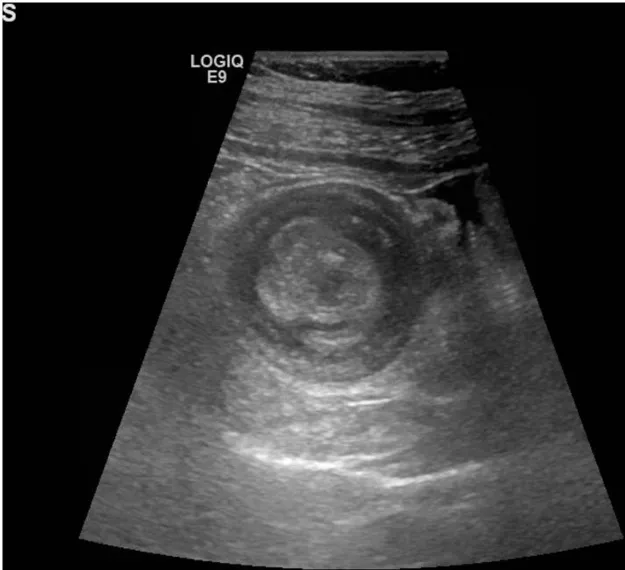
Abdominal ultrasound, transverse view, revealed doughnut or bull s' sign, a pattern of intussusception. The patient gave his written consent to report this case and his clinical images.
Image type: radiology (ultrasound)